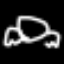
Label: frog